Question: I am using this sample code to create a grid.
'''
<!DOCTYPE html PUBLIC "-//W3C//DTD XHTML 1.0 Strict//EN" "http://www.w3.org/TR/xhtml1/DTD/xhtml1-strict.dtd">
<html xmlns="http://www.w3.org/1999/xhtml">
<head>
<title>SubGrid Real Data</title>
<meta http-equiv="Content-Type" content="text/html; charset=utf-8" />
<meta http-equiv="X-UA-Compatible" content="IE=edge" />
<link rel="stylesheet" type="text/css" href="http://ajax.googleapis.com/ajax/libs/jqueryui/1.9.2/themes/redmond/jquery-ui.css" />
<link rel="stylesheet" type="text/css" href="http://www.ok-soft-gmbh.com/jqGrid/jquery.jqGrid-4.3.2/css/ui.jqgrid.css" />
<style>
.groupColumn {
background-color: #E3E3D7 !important;
border: 1px solid #F4F4e5;
font-weight: bold; !important;
}
.lockedColumn {
background-color: #E3E3D7 !important;
border: 1px solid #F4F4e5;
}
.ui-jqgrid .ui-subgrid td.subgrid-data {
border-top: 0 none !important;
border-right: 0 none !important;
border-bottom: 0 none !important;
}
</style>
<script type="text/javascript" src="http://ajax.googleapis.com/ajax/libs/jquery/1.8.3/jquery.min.js"></script>
<script type="text/javascript" src="http://ajax.googleapis.com/ajax/libs/jqueryui/1.9.2/jquery-ui.min.js"></script>
<script type="text/javascript" src="http://www.ok-soft-gmbh.com/jqGrid/jquery.jqGrid-4.4.1/js/i18n/grid.locale-en.js"></script>
<script type="text/javascript">
$.jgrid.no_legacy_api = true;
$.jgrid.useJSON = true;
</script>
<script type="text/javascript" src="http://www.ok-soft-gmbh.com/jqGrid/jquery.jqGrid-4.4.1/js/jquery.jqGrid.src.js"></script>
<script type="text/javascript">
//<![CDATA[
/*global $ */
/*jslint browser: true, eqeq: true, plusplus: true */
$(function () {
"use strict";
var colModelData =[{"classes":"groupColumn","name":"Name","frozen":true,"editable":false},{"width":"120","name":"24394","editable":false},{"width":"120","name":"24390","editable":false},{"width":"120","name":"24387","editable":false},{"width":"120","name":"24386","editable":false},{"width":"120","name":"24385","editable":false},{"width":"120","name":"24383","editable":false},{"width":"120","name":"24369","editable":false},{"width":"120","name":"24306","editable":false}],
colNamesArray = ["Name","12/21/2012","12/10/2012","12/03/2012","11/27/2012","11/15/2012","11/12/2012","11/09/2012","10/15/2012"],
myData = [{"id":"group1","subGridData":[{"id":"child1","24369":"","24387":"","24394":"138 lb 200 oz","24306":"138","24390":"138 lb 100 oz","name":"Weight","24385":"","24386":"138 lb 750 oz","24383":""},{"id":"child8","24369":"","24387":"","24394":"Test Note","24306":"","24390":"","name":"Notes","24385":"","24386":"","24383":""}],"name":"Miscellaneous"}];
var mainGridPrefix = "s_";
$("#list").jqGrid({
datatype: "local",
data: myData,
colNames: colNamesArray,
colModel: colModelData,
gridview: true,
height: "100%",
width: "100%",
caption: "Create subgrid from local data",
subGrid: true,
subGridOptions: {
reloadOnExpand: false
/*selectOnExpand: true,
openicon: ""*/
},
subGridRowExpanded: function (subgridDivId, parentRowId) {
var $subgrid = $("<table id='" + subgridDivId + "_t'></table>");
$subgrid.appendTo("#" + $.jgrid.jqID(subgridDivId));
var data = $(this).jqGrid("getLocalRow", parentRowId);
$subgrid.jqGrid({
datatype: "local",
data: $(this).jqGrid("getLocalRow", parentRowId).subGridData,
colModel:colModelData,
height: "100%",
autoencode: true,
gridview: true,
idPrefix: parentRowId + "_"
});
$subgrid.closest("div.ui-jqgrid-view")
.children("div.ui-jqgrid-hdiv").hide();
}
});
//$("#list").jqGrid("toggleSubGridRow", 'm1');
//$("#list").jqGrid("toggleSubGridRow", 'm3');
});
//]]>
</script>
'''
The values are getting displayed for other columns except First one. It seems to have minor problem but its driving me crazy.
Output:

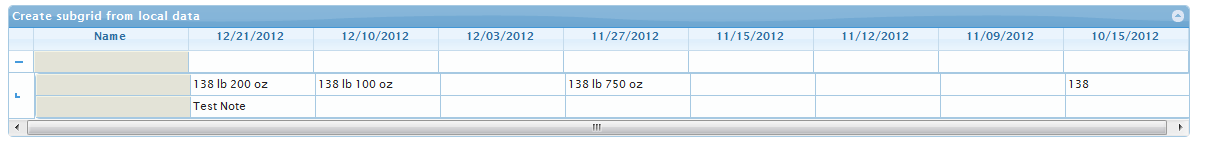
Answer: You need just change '"name":"Name"' to '"name":"name"' in 'colModelData' because you use 'name' property in the data ('"name":"Miscellaneous"', '"name":"Weight"', '"name":"Notes"'). After changing of the case of one character of your code the problem will be solved

(see <URL>